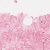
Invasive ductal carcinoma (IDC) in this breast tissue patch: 0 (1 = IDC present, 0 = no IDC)